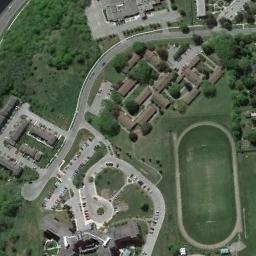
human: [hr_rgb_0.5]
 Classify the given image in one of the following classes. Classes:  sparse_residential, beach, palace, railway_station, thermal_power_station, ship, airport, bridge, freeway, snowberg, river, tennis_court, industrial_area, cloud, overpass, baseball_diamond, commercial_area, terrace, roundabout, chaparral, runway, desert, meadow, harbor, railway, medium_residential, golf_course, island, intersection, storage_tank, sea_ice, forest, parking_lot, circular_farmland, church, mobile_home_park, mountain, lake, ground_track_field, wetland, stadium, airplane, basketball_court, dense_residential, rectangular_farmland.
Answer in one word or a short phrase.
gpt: ground_track_field